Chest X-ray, AP view. Patient: 57 years old, sex F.
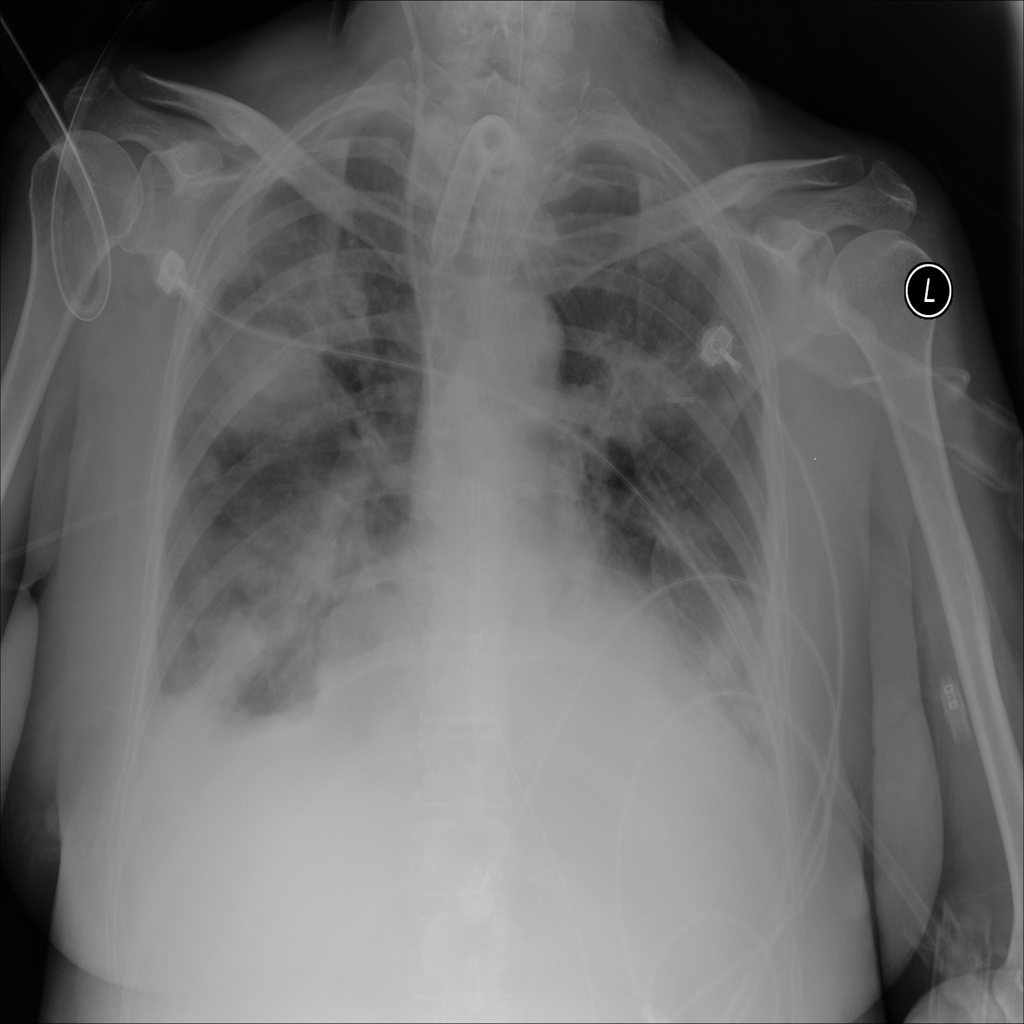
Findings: Atelectasis, Effusion, Infiltration, Mass